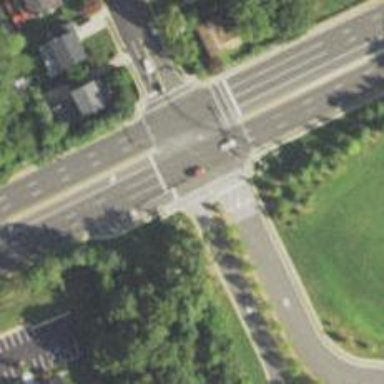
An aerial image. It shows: Uncontrolled crossing on the road.